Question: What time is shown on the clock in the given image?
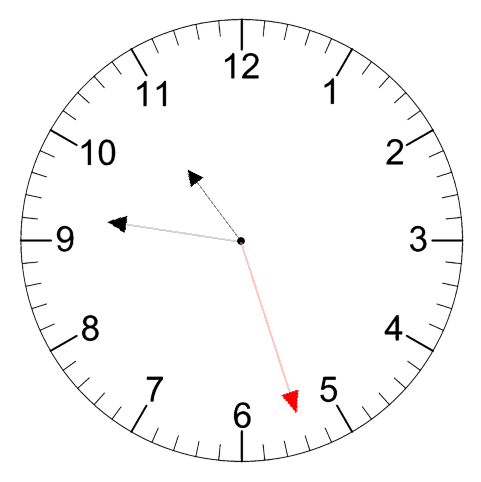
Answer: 10:46:27